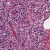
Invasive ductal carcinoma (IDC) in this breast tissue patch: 1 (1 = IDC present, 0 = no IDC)